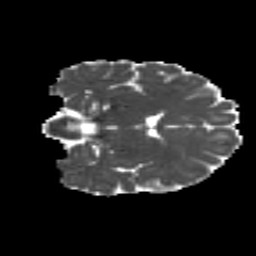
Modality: MD
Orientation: coronal
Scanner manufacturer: siemens
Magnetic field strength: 3 T
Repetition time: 4.16 s
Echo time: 0.0806 s